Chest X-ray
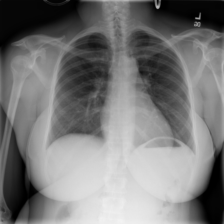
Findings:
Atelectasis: negative
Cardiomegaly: negative
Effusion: negative
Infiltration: negative
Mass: negative
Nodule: negative
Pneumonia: negative
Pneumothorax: negative
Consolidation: negative
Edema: negative
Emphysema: negative
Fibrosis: negative
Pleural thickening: negative
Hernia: negative